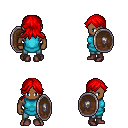
a pixel art fantasy rpg character, male body template, human, dark skin, teal tunic, teal pants, red loose hair, maroon shoes, shield, four views (front, back, left, right), 2x2 character sprite sheet, small pixel art, hard edges, no anti-aliasing